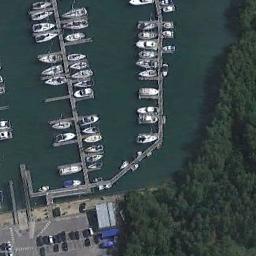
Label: harbor